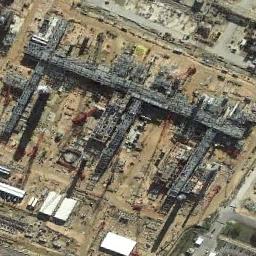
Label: industrial_area